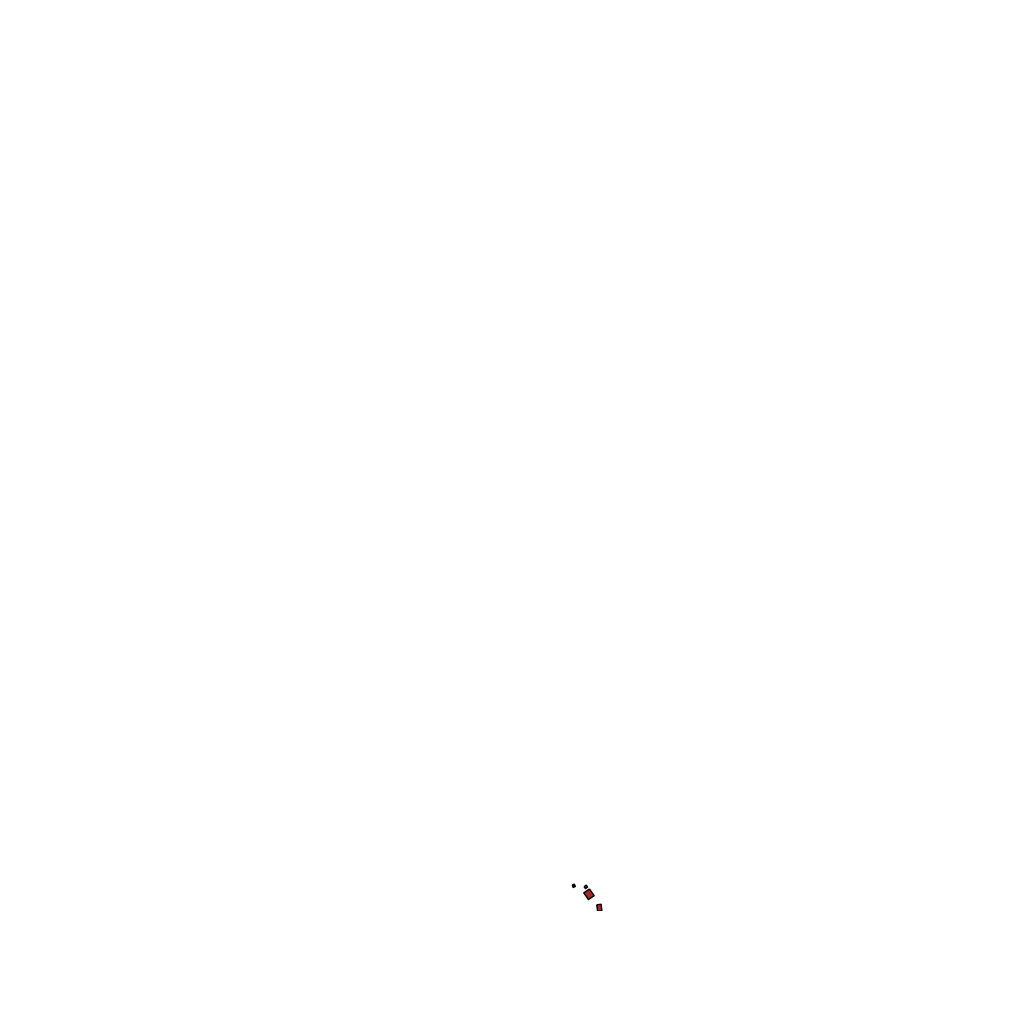
Tags: overhead vector_map, agriculture, individual_rise, density_1, Building, Facility, 1.0 km²